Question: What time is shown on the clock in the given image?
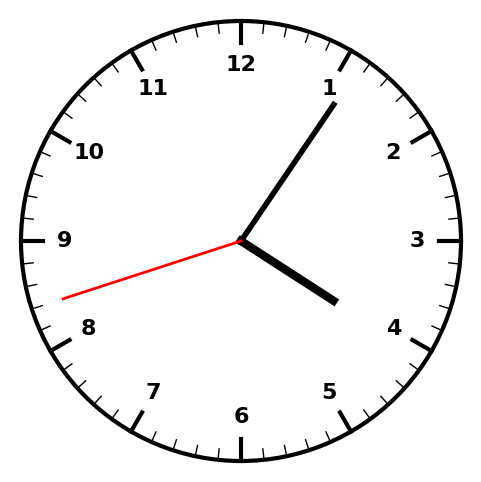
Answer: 04:05:42